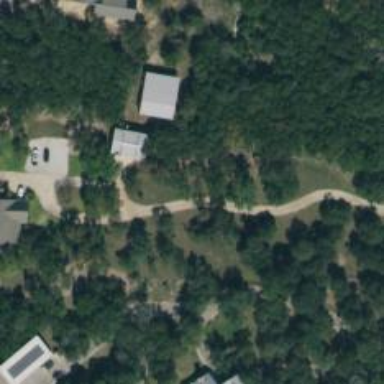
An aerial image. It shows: Driveway leading to service road.